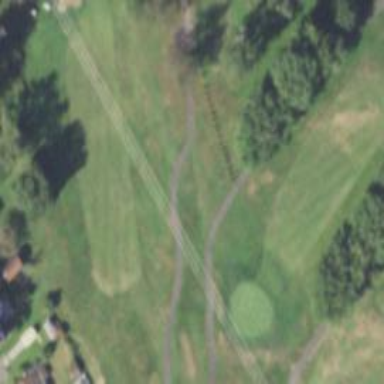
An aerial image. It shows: Grassy area designated as golf fairway.